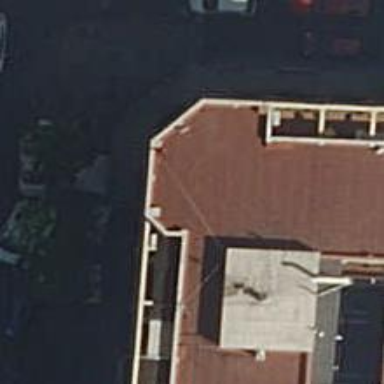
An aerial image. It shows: Restaurant.